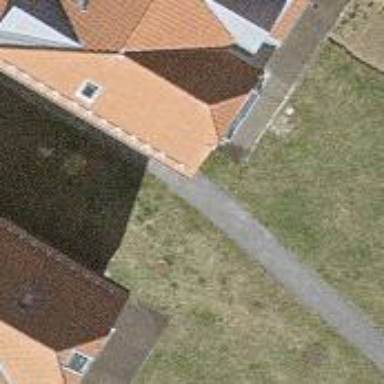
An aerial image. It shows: Path.